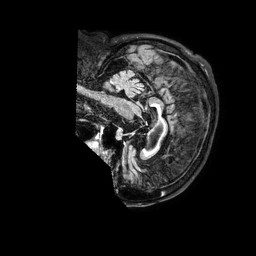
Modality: FLAIR
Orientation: sagittal
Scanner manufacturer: philips
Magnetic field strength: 3 T
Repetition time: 4.8 s
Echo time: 0.2847 s